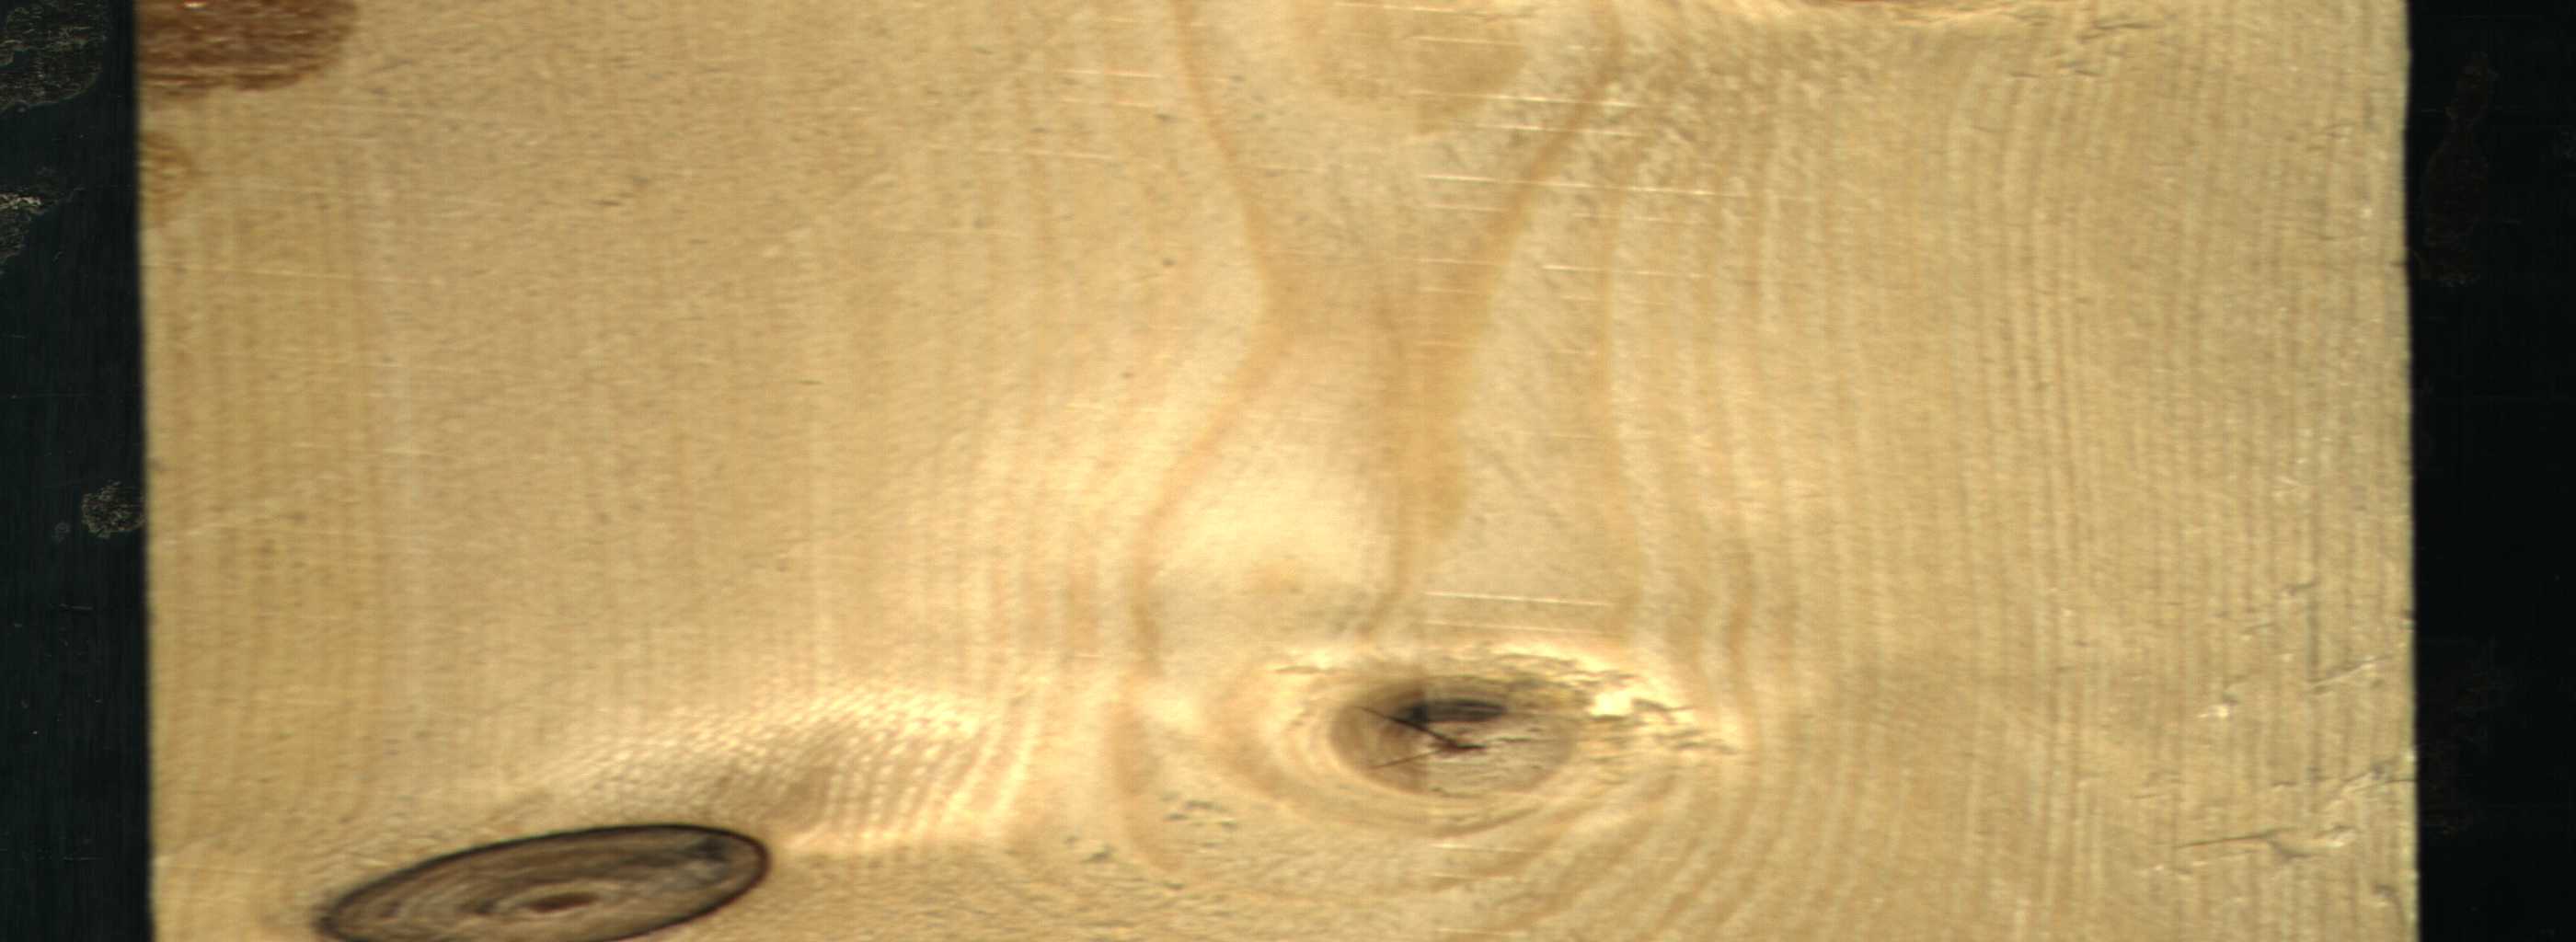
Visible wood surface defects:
resin
knot_with_crack
Dead_Knot